Aerial crown-view tile of a tropical tree (Barro Colorado Island, Panama), acquired 20241112:
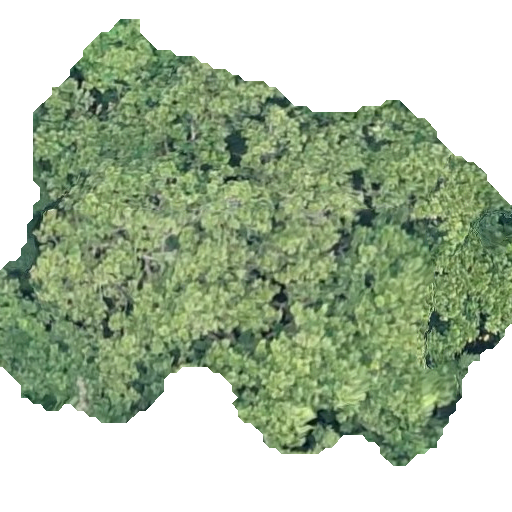
Species: Anacardium excelsum
GBIF accepted scientific name: Anacardium excelsum
Crown area: 255.782 m²